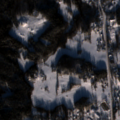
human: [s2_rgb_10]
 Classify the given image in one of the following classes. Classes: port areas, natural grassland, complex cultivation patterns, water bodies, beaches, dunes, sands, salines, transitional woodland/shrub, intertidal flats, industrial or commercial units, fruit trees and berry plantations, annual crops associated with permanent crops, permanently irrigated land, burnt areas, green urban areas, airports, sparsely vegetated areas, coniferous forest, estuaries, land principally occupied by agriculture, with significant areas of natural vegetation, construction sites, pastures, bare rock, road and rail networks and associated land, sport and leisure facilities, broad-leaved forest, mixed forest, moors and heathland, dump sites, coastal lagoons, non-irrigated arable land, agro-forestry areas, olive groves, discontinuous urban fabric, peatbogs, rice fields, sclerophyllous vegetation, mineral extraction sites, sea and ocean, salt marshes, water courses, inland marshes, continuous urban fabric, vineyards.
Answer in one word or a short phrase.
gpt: discontinuous urban fabric, land principally occupied by agriculture, with significant areas of natural vegetation, coniferous forest, mixed forest